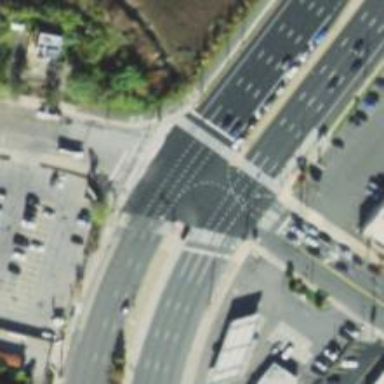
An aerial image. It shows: Footway that serves as traffic island.